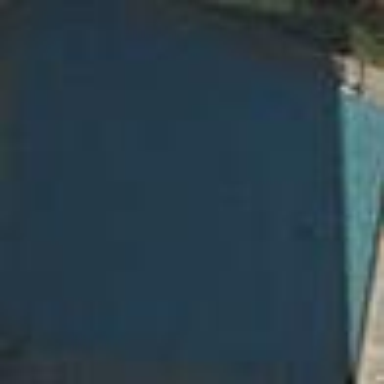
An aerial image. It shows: Swimming pool located in leisure land.